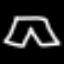
Label: pants